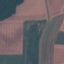
Land use / land cover class: AnnualCrop